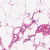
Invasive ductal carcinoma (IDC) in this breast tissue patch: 0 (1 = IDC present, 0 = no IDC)